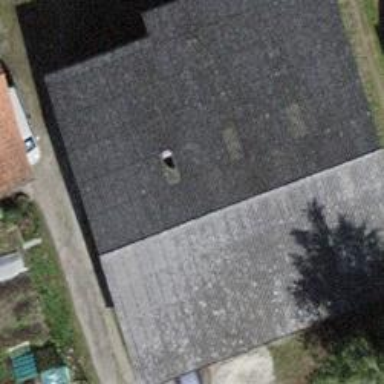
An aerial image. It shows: Building with tiled roof.